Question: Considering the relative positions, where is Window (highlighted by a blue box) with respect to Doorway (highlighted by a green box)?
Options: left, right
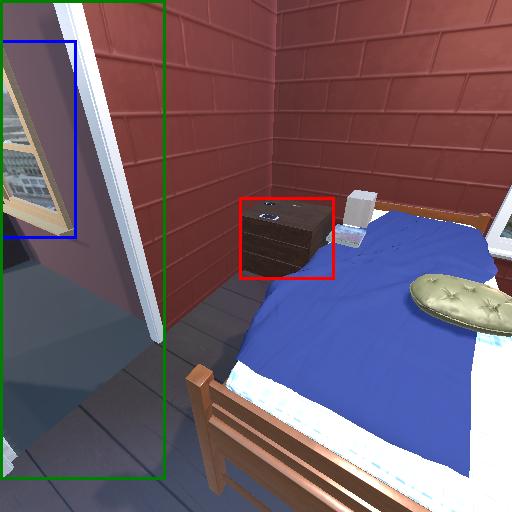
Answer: left